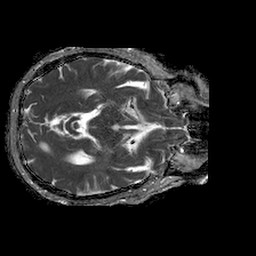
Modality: ADC
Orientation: axial
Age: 62
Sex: male
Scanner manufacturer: philips
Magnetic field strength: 1.5 T
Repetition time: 4.6 s
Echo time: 0.08528 s